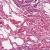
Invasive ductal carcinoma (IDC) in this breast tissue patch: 0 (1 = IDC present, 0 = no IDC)